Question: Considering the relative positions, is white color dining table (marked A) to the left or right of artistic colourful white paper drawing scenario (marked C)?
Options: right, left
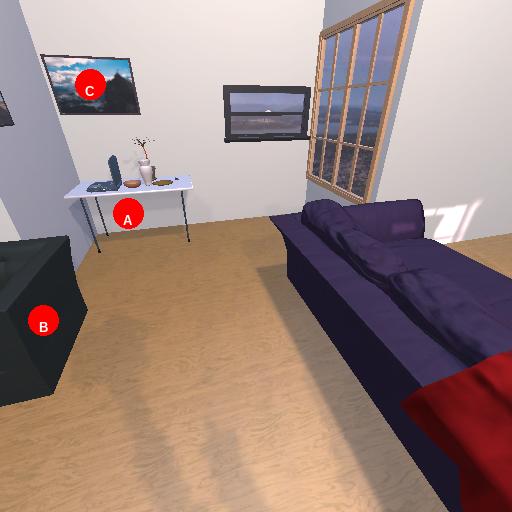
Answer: right